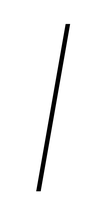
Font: Poppins-ThinItalic